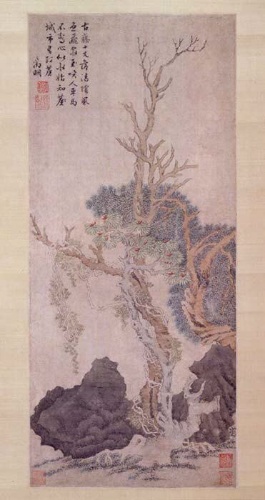
Title: 明？  佚名   傳文徵明   古藤樹石圖   軸|Old Wisteria among Trees and Rocks
Artist: Wen Zhengming|Unidentified artist
Artist bio: Chinese, 1470–1559|
Object type: Hanging scroll
Classification: Paintings
Medium: Hanging scroll; ink and color on paper
Culture: China
Period: Ming (1368–1644)–Qing (1644–1911) dynasty
Dimensions: 25 x 11 1/2 in. (63.5 x 29.2 cm)
Department: Asian Art
Credit line: John Stewart Kennedy Fund, 1913
Accession year: 1913
Repository: Metropolitan Museum of Art, New York, NY
Tags: Trees